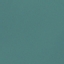
Land use / land cover: SeaLake